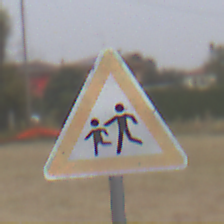
Verkehrszeichen: KinderRechts
Umgebung: Outdoor, Suburban
Tageszeit: Midday
Wetter: Overcast
Licht: Natural
Jahreszeit: NotSpecified
Kontrast: LowContrast